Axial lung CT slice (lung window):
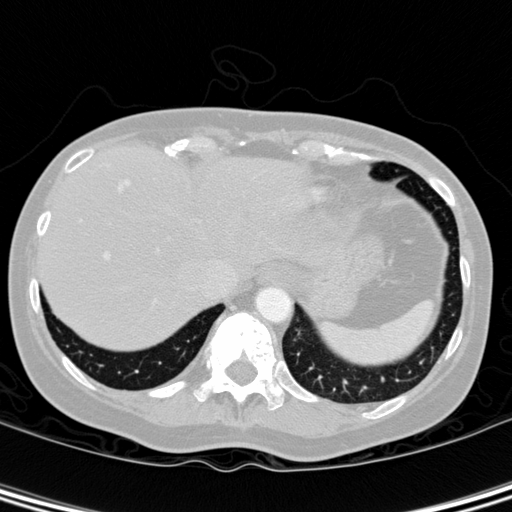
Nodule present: no